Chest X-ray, PA view. Patient: 59 years old, sex F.
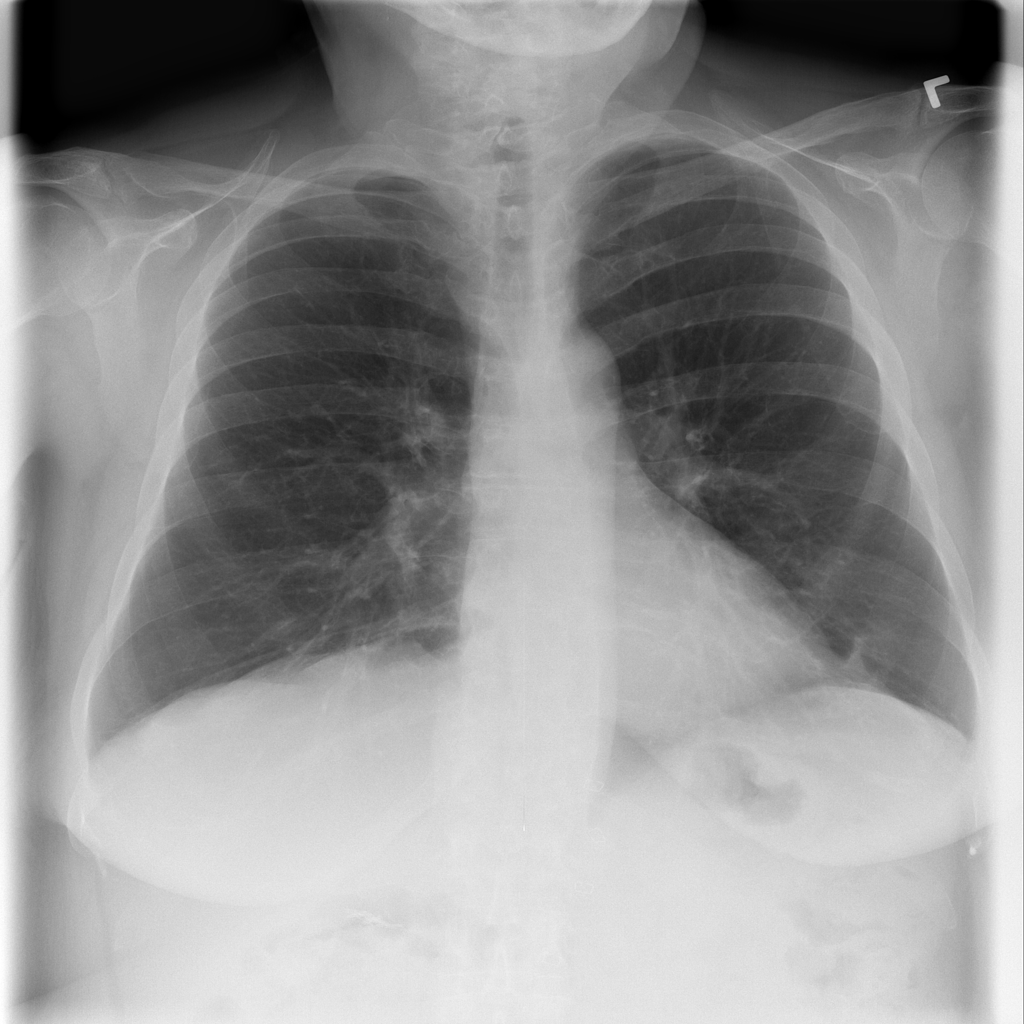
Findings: Pleural_Thickening